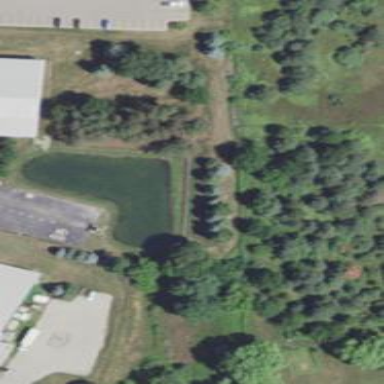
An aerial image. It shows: Pond surrounded by basin.